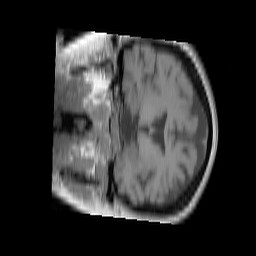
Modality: T1w
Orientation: coronal
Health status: ill
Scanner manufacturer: siemens
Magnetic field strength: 3 T
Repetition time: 0.4 s
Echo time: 0.00272 s